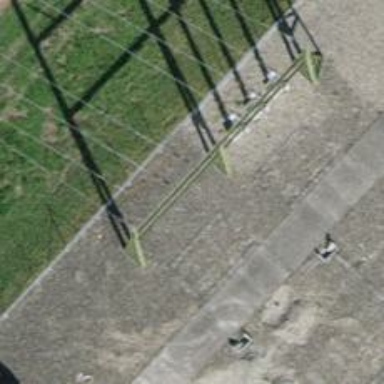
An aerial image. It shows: Insulator used in power equipment.